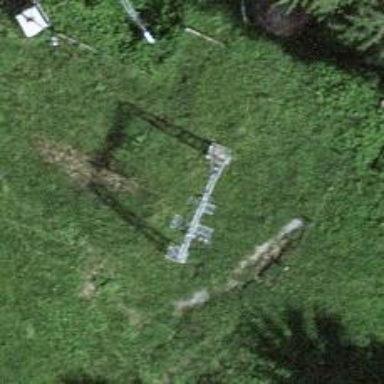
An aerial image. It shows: Pylon for aerialway.